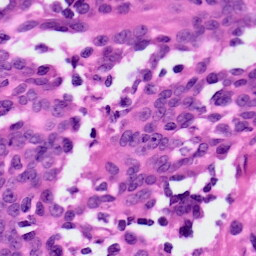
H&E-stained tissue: Ovarian